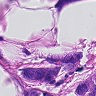
Metastatic tissue present: yes